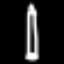
Label: pencil